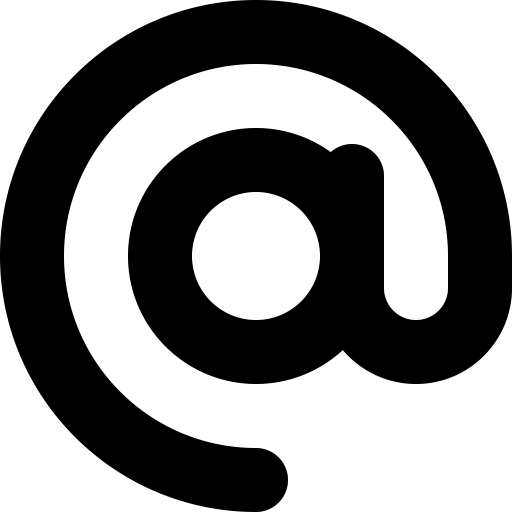
Tags: icon, FontAwesome, fa-icon, solid, at